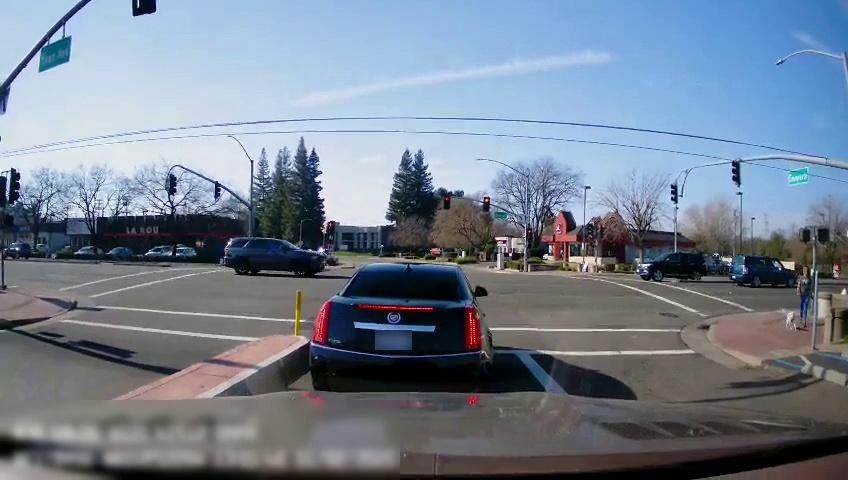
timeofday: Day
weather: Sunny
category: Drivable Space
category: Vehicles | SUV
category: Vehicles | Car
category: Vehicles | SUV
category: Pedestrians
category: Vehicles | SUV
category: Vehicles | SUV
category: Vehicles | Car
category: Vehicles | Car
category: Vehicles | Car
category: Vehicles | Car
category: Lanes | Opposite Lane
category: Lanes | Current Lane
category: Traffic | Lights
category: Traffic | Signs
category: Traffic | Lights
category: Traffic | Lights
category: Traffic | Lights
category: Traffic | Lights
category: Traffic | Lights
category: Traffic | Lights
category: Traffic | Lights
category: Traffic | Lights
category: Traffic | Signs
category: Traffic | Lights
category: Traffic | Lights
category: Traffic | Lights
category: Traffic | Lights
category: Traffic | Lights
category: Traffic | Signs
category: Traffic | Lights
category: Traffic | Lights